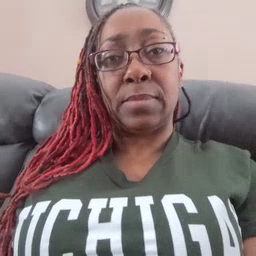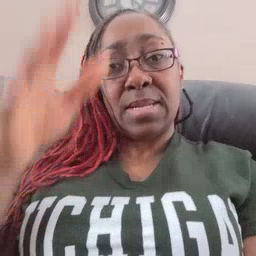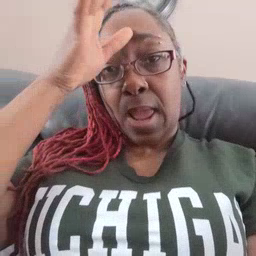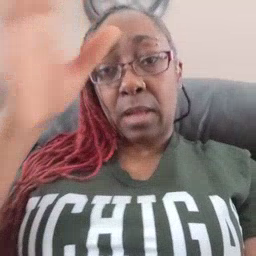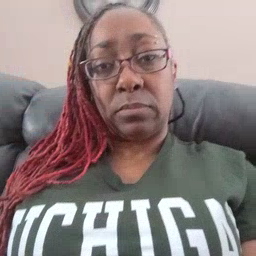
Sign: dad